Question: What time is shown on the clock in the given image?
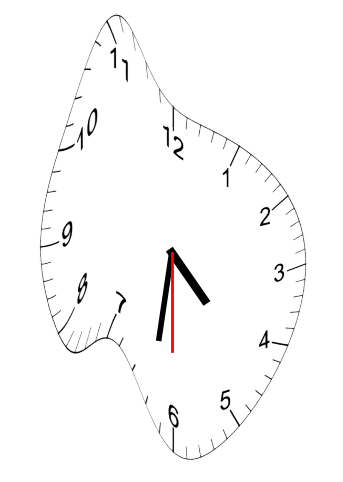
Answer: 04:31:30